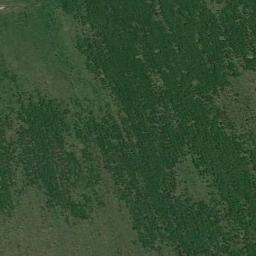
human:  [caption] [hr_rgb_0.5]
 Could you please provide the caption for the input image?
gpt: The entire image is dominated by grass .

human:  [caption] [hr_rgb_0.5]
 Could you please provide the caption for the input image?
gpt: This meadow has different sparsity in different places .

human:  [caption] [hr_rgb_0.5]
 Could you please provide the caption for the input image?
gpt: The meadow is dense but uneven .

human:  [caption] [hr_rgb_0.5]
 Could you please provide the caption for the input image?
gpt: The meadow is full of green grass .

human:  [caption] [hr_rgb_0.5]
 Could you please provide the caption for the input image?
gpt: A dense meadow with many green grass .